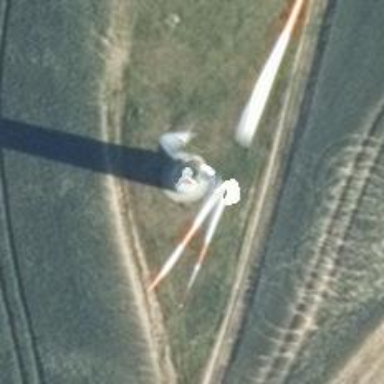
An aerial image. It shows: Wind-powered generator.